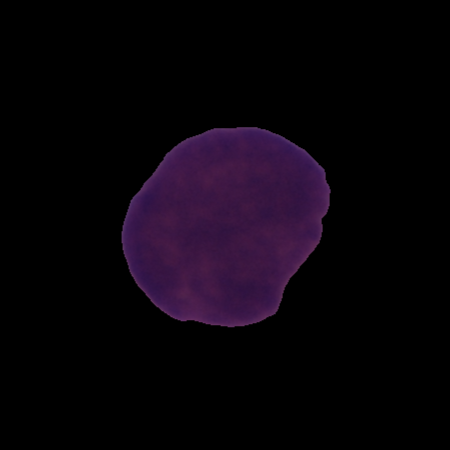
Label: cancer